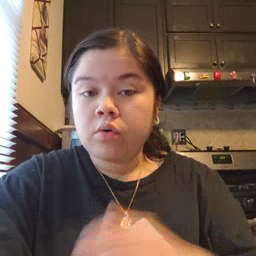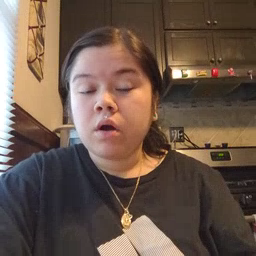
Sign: alligator